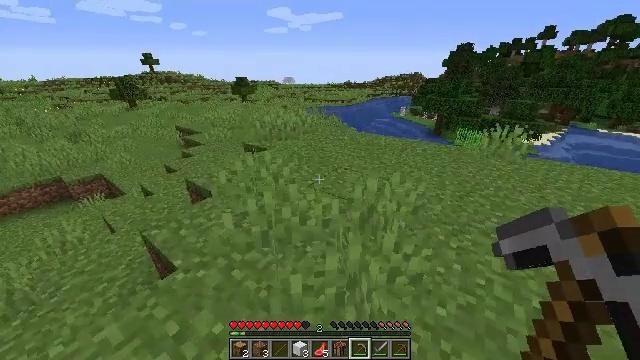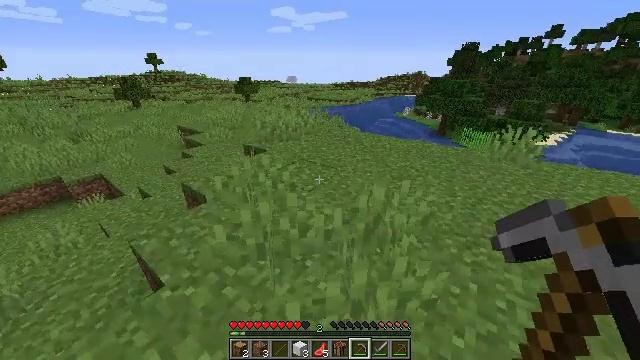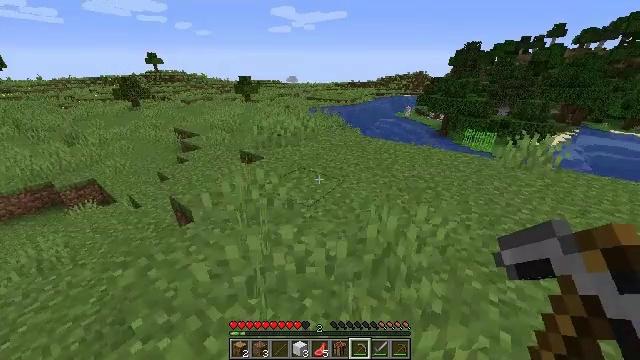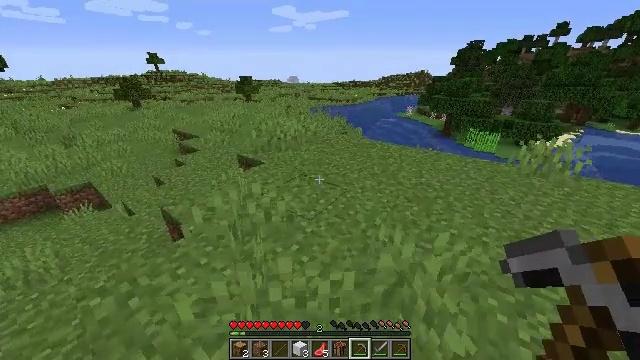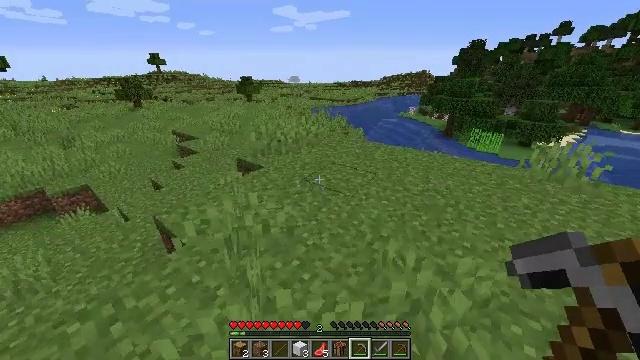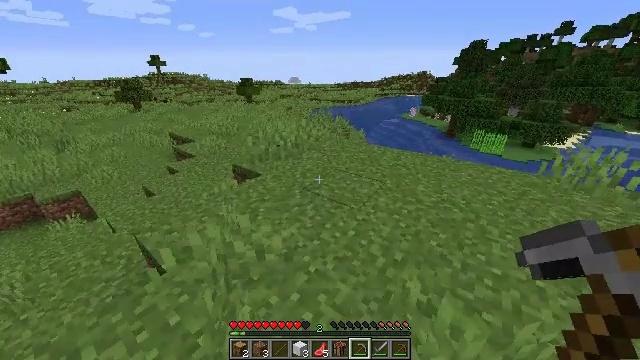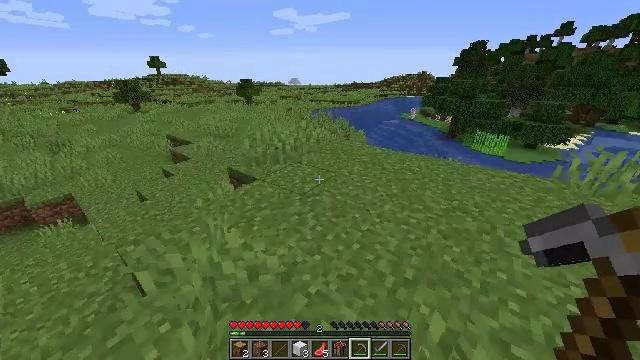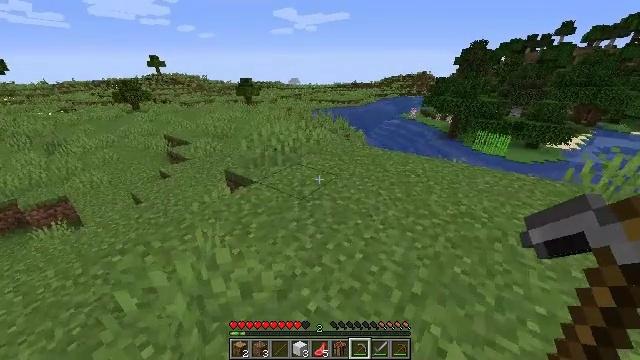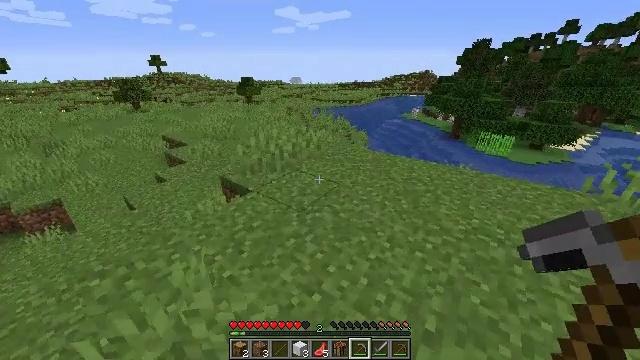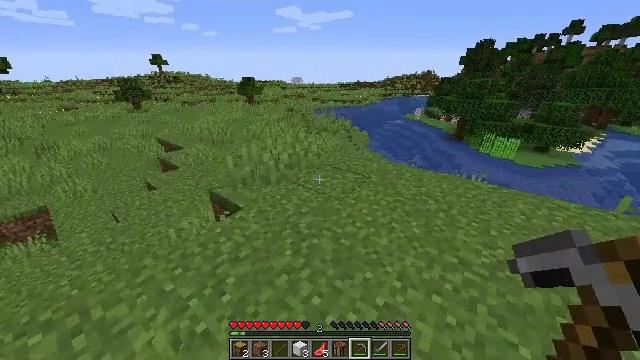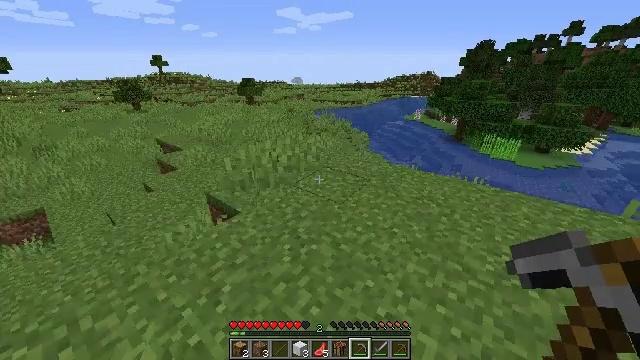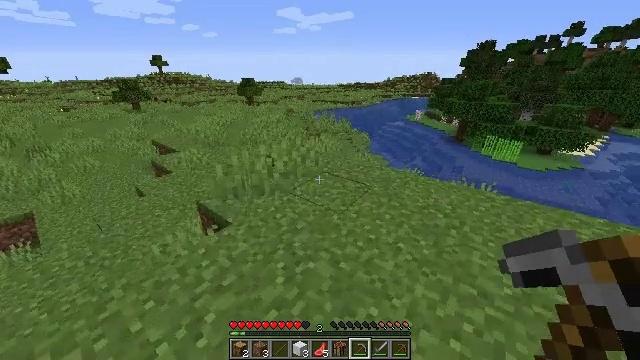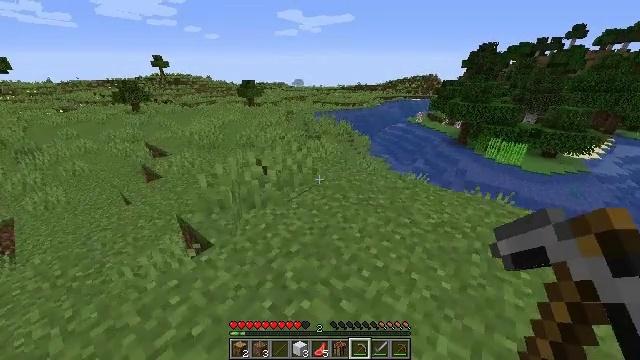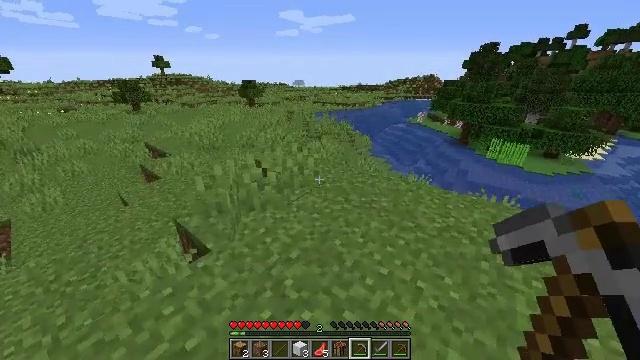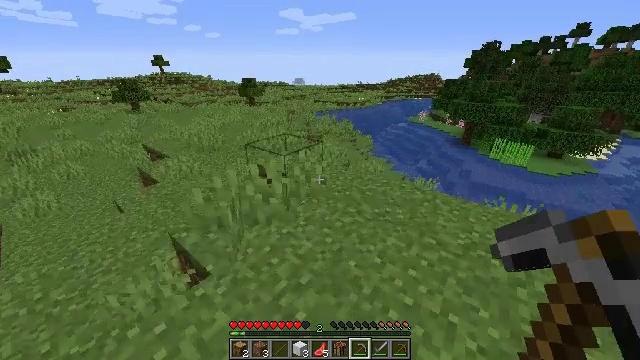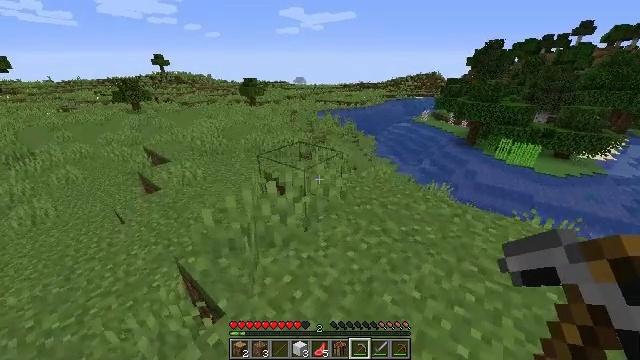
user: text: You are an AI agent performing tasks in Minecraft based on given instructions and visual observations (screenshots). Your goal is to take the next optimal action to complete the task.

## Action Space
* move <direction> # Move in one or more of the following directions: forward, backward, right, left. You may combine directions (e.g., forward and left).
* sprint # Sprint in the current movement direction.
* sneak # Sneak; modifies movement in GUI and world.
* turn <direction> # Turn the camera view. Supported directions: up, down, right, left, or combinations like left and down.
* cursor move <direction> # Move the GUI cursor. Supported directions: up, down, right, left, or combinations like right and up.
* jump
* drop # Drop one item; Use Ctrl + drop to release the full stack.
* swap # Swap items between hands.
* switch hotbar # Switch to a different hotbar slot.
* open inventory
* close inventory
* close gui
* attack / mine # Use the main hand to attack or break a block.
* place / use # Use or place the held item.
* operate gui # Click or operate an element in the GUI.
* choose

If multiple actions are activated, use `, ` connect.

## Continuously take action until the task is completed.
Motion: motion action
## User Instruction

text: Collect tall grass by breaking it.
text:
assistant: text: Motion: move forward
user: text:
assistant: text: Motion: move forward
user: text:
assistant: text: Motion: move forward
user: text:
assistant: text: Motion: move forward
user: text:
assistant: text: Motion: move forward
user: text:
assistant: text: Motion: move forward
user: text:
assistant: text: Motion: move forward
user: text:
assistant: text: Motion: move forward
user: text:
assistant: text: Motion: move forward
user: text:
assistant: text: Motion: move forward
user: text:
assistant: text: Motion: move forward
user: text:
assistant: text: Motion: move forward
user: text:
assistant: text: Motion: move forward and move left
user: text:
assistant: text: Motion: move forward and move left
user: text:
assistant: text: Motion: move forward and move left
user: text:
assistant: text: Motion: move forward and move left
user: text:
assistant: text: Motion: move forward and move left
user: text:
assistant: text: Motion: move forward and move left
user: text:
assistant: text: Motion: move forward
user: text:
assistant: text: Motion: move forward
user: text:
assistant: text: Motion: move forward
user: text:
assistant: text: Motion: move forward
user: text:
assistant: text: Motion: move forward
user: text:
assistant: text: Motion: move forward
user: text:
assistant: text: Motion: move forward
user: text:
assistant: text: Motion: move forward
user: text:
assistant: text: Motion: move forward
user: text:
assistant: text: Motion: move forward and move left
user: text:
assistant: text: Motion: move forward and move left
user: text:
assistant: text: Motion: move forward and move left